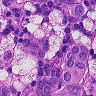
Metastatic tissue present: yes